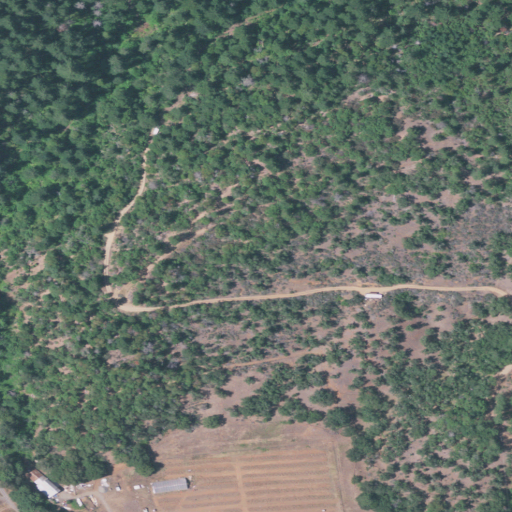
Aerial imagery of valley in Oregon named Neathammer Gulch containing evergreen forest, shrub, open development, pasture, and low intensity development